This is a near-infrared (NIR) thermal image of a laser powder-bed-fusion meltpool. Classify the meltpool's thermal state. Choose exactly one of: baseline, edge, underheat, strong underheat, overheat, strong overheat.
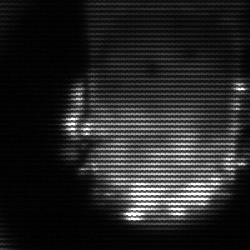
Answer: baseline